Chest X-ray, PA view. Patient: 22 years old, sex M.
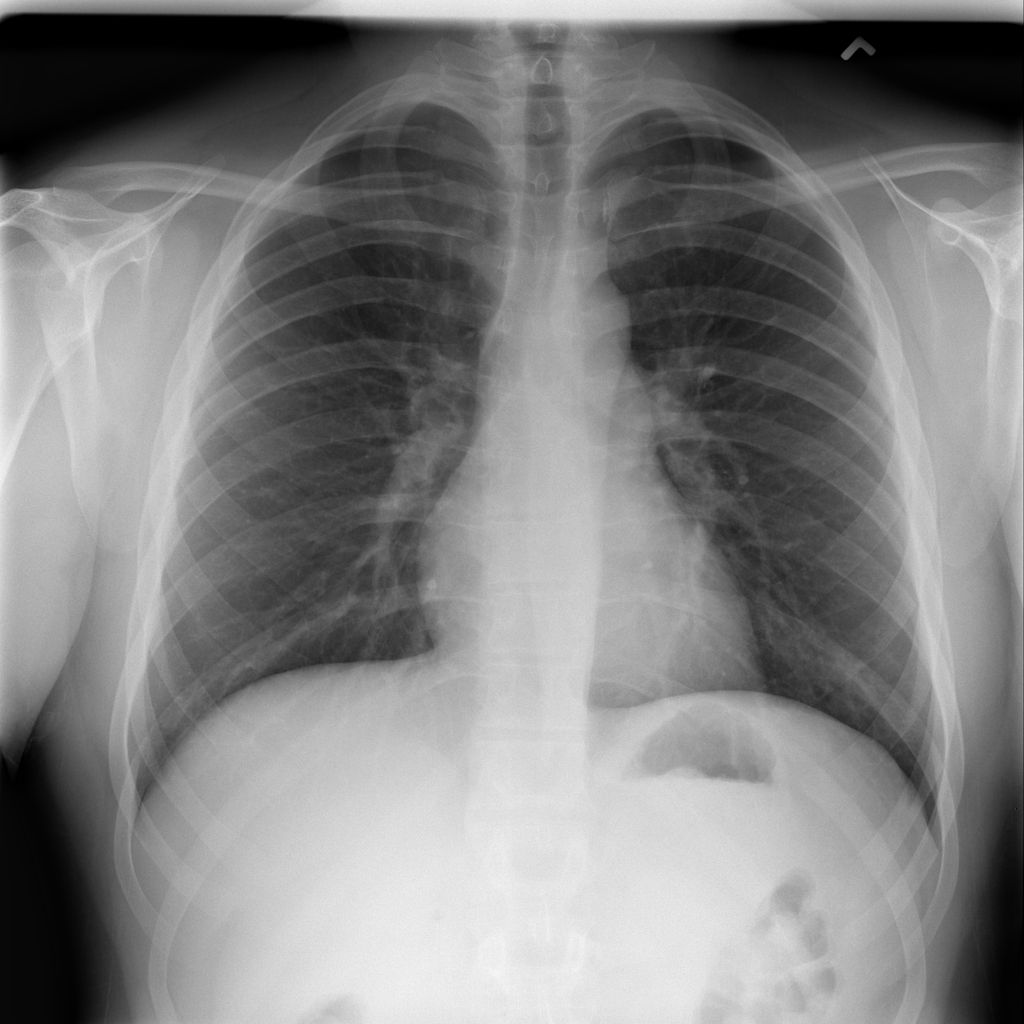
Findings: No Finding